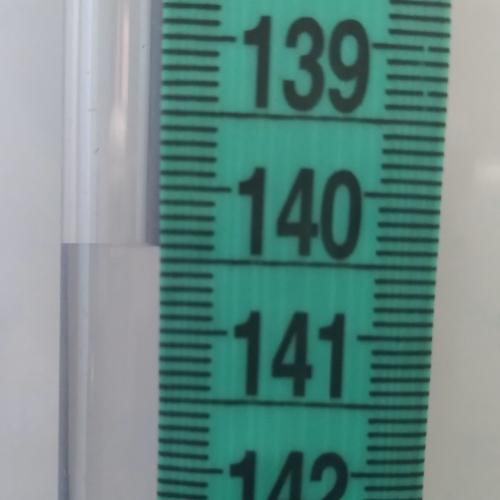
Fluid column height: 140.4 cm